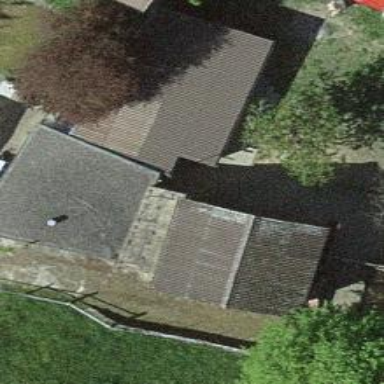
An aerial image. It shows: Shed.